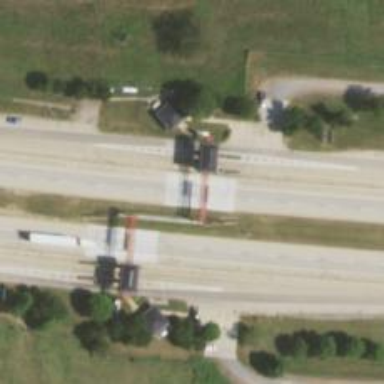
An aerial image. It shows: Toll gantry on the road.